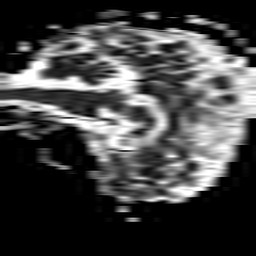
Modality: ADC
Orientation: sagittal
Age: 40
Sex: female
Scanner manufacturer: philips
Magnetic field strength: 1.5 T
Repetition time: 3.506 s
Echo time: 0.07078 s